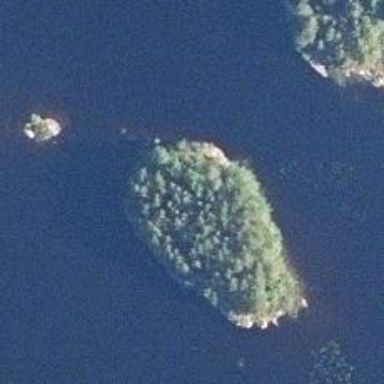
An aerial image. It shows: Islet.